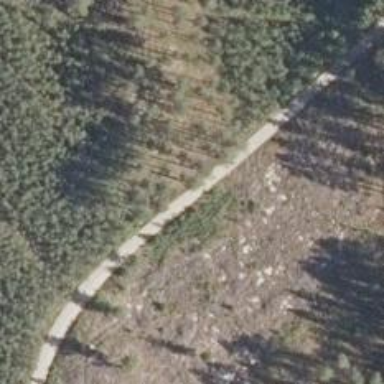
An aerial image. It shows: Unclassified road.